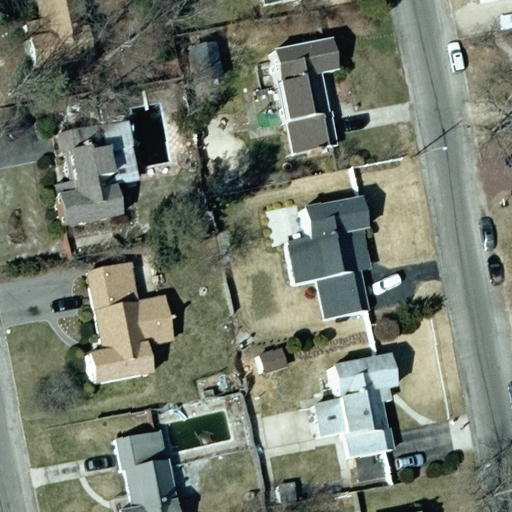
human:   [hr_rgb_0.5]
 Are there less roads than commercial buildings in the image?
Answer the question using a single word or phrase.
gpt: no

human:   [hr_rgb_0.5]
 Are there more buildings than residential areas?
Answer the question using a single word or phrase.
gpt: yes

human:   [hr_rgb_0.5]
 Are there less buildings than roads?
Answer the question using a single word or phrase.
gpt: no

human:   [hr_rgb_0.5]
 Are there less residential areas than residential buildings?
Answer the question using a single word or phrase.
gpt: yes

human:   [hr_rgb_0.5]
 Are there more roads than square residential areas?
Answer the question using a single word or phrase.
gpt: yes

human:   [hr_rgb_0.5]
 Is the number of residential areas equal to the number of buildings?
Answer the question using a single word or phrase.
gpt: no

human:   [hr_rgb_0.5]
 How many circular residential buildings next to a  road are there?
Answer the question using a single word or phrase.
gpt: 0

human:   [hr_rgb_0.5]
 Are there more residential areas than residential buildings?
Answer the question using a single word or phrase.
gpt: no

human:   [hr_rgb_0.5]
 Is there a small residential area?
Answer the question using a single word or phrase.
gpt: no

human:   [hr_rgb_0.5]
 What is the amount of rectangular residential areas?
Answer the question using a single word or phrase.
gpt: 1

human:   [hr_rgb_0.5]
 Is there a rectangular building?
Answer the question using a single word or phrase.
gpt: yes

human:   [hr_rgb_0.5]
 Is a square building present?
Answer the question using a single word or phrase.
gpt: no

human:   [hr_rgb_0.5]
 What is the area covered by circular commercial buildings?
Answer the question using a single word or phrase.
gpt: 0m2

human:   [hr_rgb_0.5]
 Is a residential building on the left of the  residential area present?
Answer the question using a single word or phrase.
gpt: no

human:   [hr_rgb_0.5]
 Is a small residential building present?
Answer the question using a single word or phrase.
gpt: yes

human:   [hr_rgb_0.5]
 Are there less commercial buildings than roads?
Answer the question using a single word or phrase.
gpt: yes

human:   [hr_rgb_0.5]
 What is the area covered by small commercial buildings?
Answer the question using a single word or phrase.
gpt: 0m2

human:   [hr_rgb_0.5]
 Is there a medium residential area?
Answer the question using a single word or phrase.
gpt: no

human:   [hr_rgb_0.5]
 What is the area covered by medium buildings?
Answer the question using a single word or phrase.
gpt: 1488m2

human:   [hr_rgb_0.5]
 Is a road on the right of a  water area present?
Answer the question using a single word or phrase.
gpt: no

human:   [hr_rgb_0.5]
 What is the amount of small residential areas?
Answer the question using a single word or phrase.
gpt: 0

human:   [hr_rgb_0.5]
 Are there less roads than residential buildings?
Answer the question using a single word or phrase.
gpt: yes

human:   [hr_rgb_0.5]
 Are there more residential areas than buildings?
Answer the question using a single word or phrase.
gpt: no

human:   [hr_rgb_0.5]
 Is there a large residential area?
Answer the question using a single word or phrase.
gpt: yes

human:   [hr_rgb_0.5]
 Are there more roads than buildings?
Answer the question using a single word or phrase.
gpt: no

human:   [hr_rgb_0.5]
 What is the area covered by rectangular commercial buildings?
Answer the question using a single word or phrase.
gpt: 0m2

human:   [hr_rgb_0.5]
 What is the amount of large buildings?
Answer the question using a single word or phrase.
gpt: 0

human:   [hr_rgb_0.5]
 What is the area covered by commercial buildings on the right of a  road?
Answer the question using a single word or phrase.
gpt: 0m2

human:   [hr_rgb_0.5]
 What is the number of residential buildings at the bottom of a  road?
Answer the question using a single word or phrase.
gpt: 3

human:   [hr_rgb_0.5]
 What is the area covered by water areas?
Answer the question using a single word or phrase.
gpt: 0m2

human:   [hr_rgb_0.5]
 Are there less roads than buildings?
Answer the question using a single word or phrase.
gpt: yes

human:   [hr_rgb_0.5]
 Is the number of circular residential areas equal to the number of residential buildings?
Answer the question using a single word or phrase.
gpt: no

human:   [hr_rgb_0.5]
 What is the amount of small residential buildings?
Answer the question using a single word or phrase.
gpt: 1

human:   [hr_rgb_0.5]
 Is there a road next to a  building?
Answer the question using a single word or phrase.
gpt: yes

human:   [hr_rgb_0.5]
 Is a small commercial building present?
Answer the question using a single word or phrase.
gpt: no

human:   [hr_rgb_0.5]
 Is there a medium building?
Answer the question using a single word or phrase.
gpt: yes